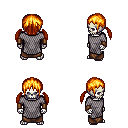
a pixel art fantasy rpg character, male body template, skeleton, chain mail, robe skirt, light blonde twin-tailed hairstyle, leather bracers, four views (front, back, left, right), 2x2 character sprite sheet, small pixel art, hard edges, no anti-aliasing